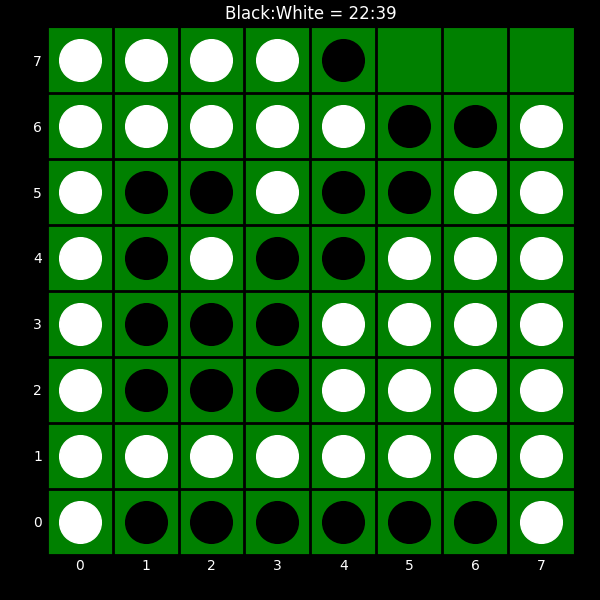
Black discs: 22
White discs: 39